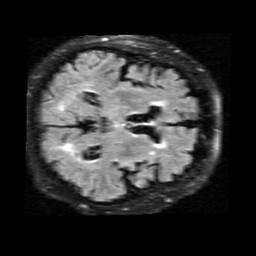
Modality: FLAIR
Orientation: axial
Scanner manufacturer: siemens
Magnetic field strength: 1.5 T
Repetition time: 9.35 s
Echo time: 0.111 s